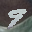
Label: 9